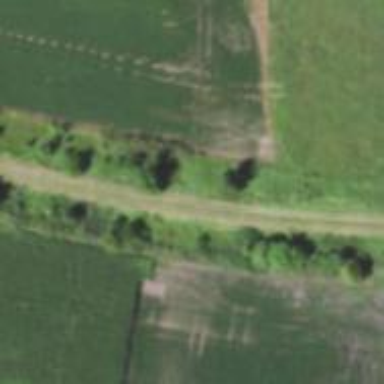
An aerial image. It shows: Abandoned railway track beside cycleway.